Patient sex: M
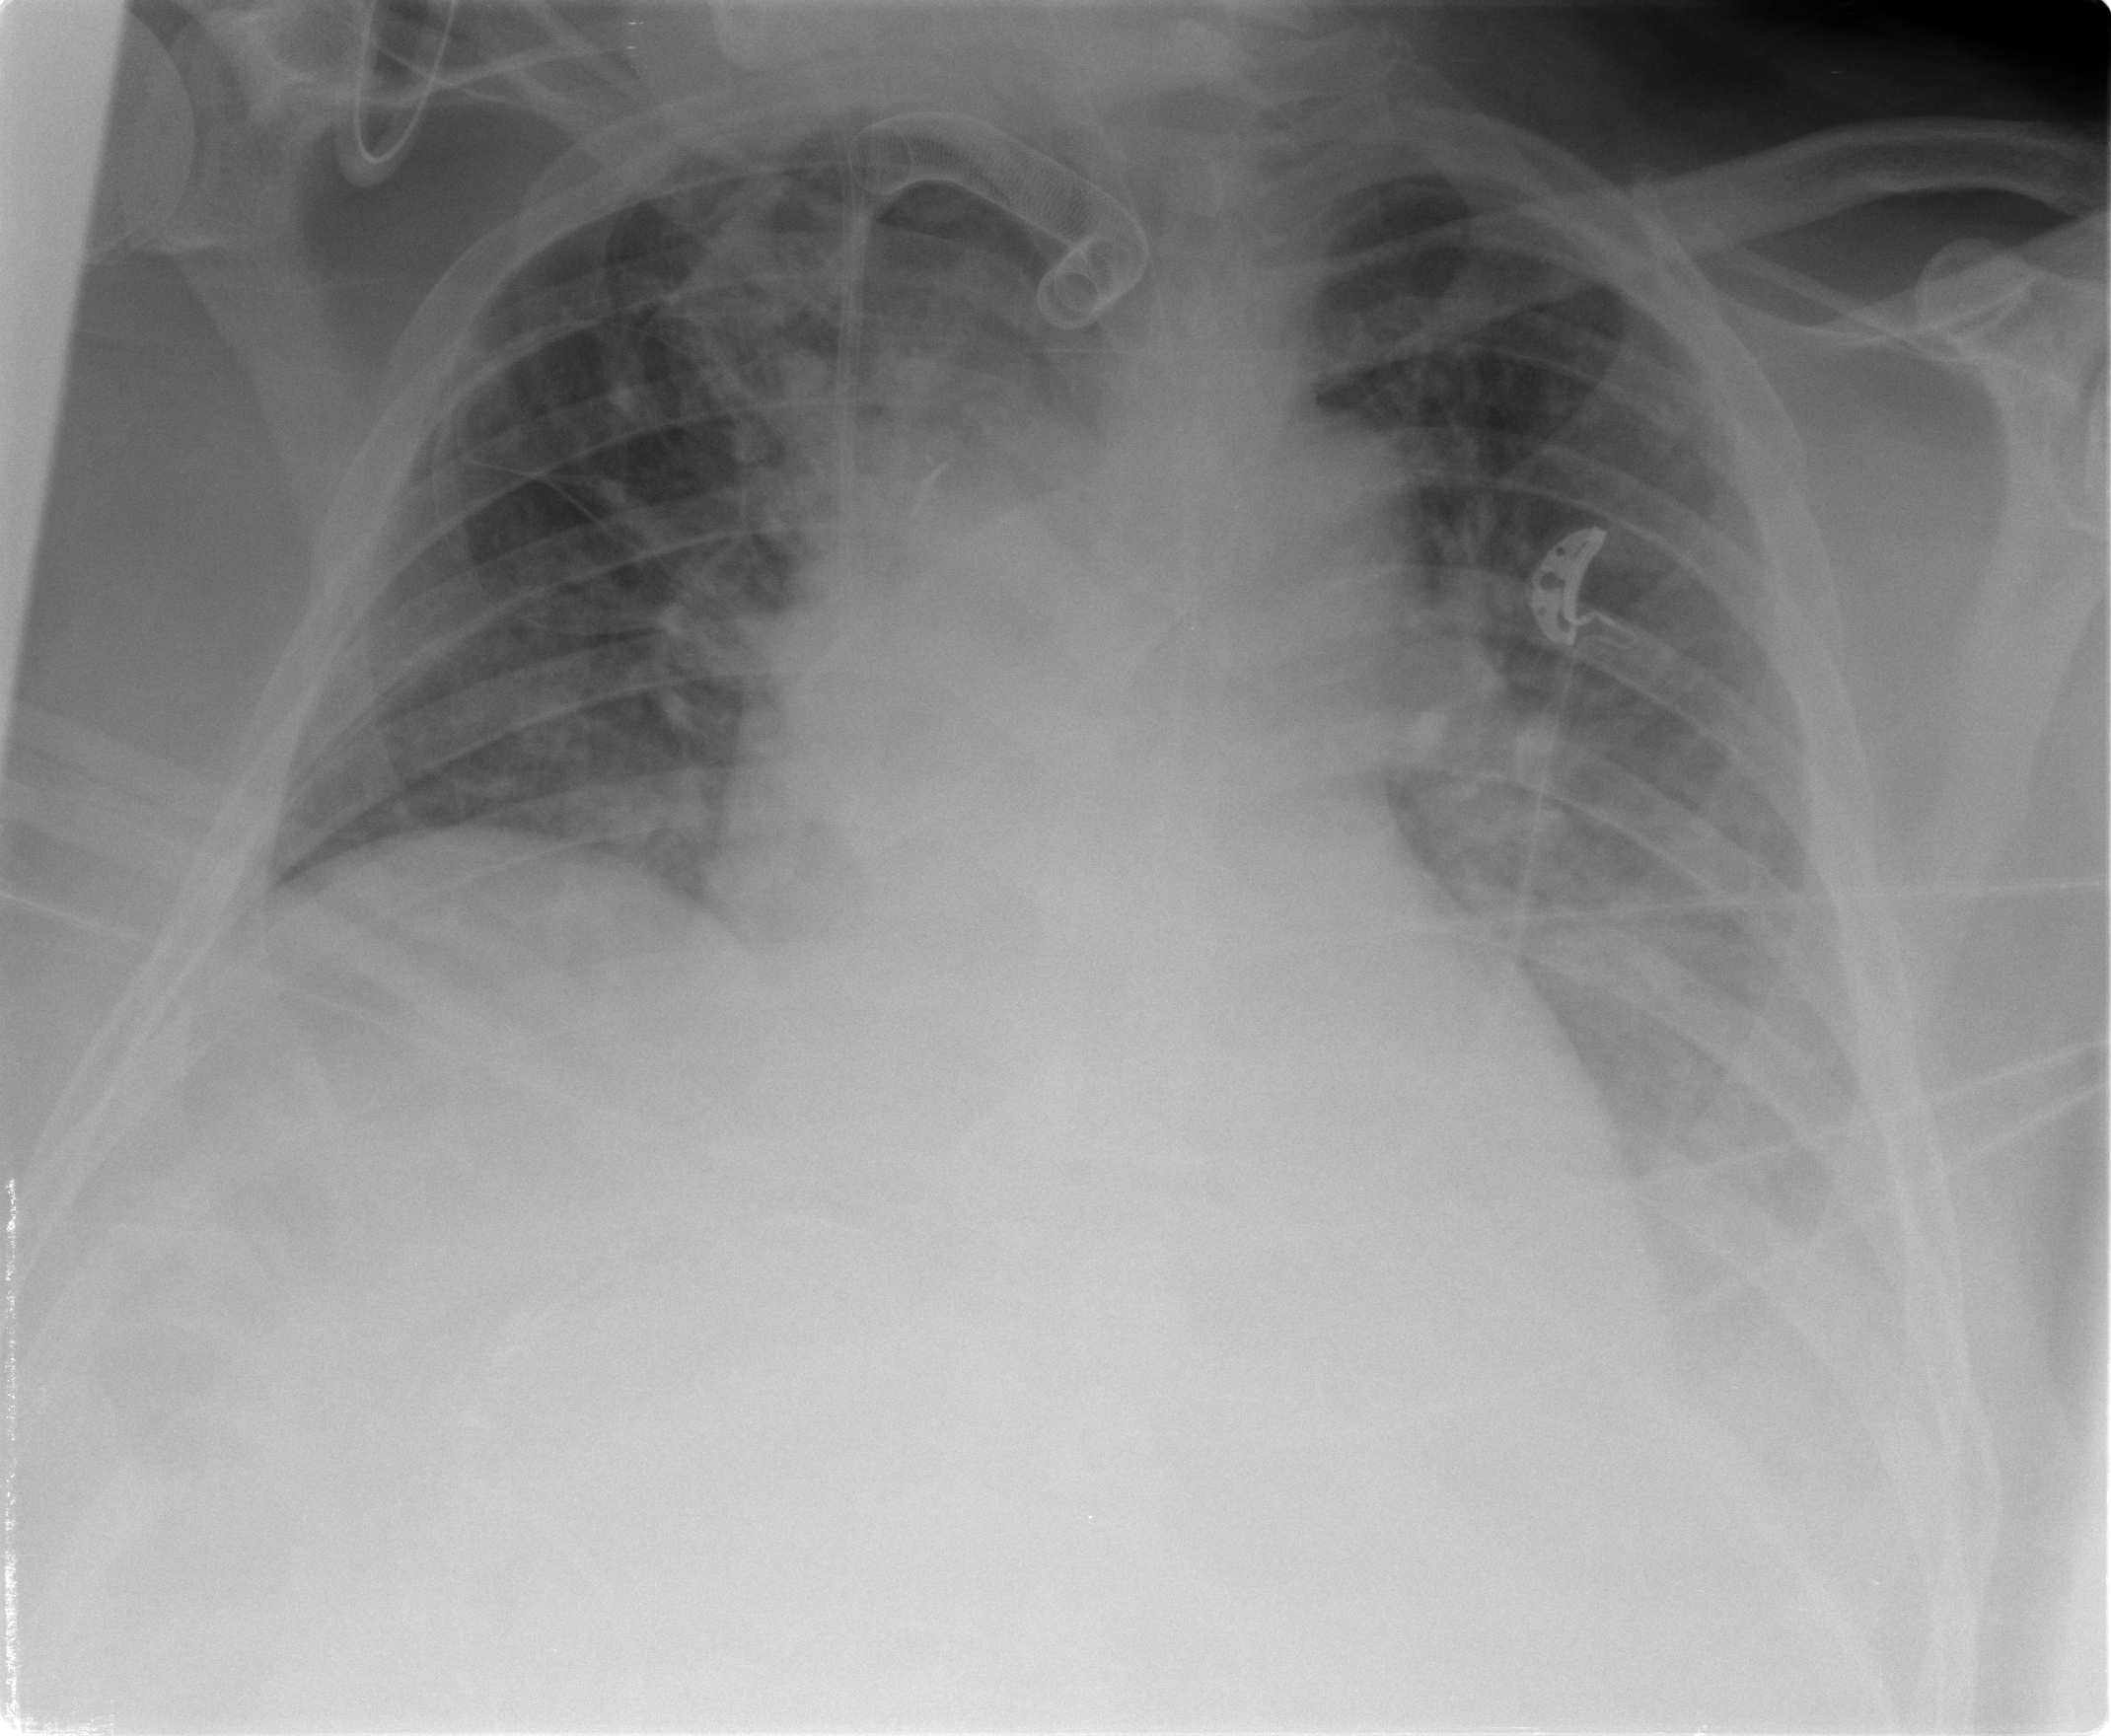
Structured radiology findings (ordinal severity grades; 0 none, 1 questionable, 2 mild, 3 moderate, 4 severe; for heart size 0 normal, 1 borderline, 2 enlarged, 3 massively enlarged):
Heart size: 2
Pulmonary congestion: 2
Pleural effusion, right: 1
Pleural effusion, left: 2
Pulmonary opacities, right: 2
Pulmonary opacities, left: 3
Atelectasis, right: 2
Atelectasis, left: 2